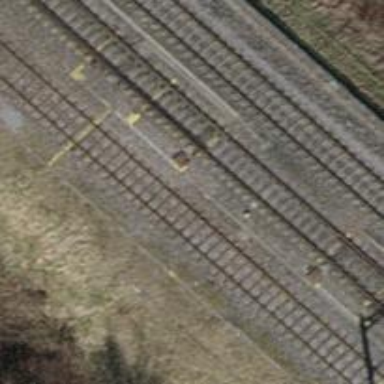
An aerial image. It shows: Railway switch.